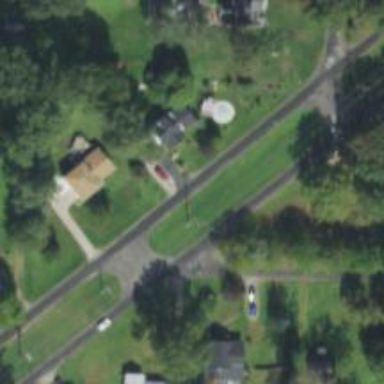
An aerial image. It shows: Power pole.